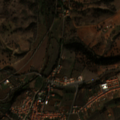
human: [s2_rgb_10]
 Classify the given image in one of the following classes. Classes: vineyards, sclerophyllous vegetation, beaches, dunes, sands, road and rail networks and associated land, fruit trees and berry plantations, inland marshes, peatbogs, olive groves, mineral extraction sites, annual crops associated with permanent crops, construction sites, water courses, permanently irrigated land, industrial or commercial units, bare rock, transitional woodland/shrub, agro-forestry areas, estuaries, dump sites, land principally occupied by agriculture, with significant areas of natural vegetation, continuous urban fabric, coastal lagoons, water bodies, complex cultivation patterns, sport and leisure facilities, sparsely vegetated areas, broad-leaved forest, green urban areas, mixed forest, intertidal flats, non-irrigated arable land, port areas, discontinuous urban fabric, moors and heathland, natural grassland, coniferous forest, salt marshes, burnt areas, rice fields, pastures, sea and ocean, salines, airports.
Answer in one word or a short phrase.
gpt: discontinuous urban fabric, non-irrigated arable land, complex cultivation patterns, land principally occupied by agriculture, with significant areas of natural vegetation, agro-forestry areas, transitional woodland/shrub